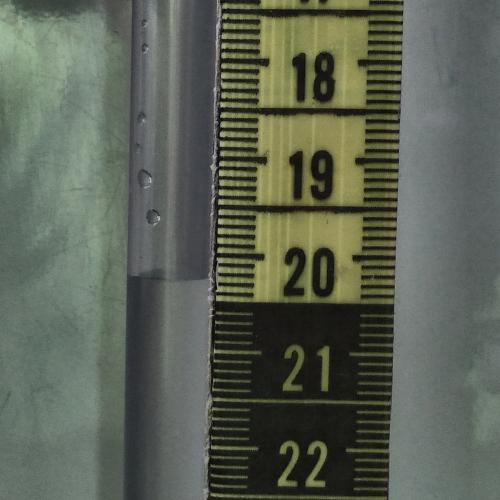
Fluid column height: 20.2 cm